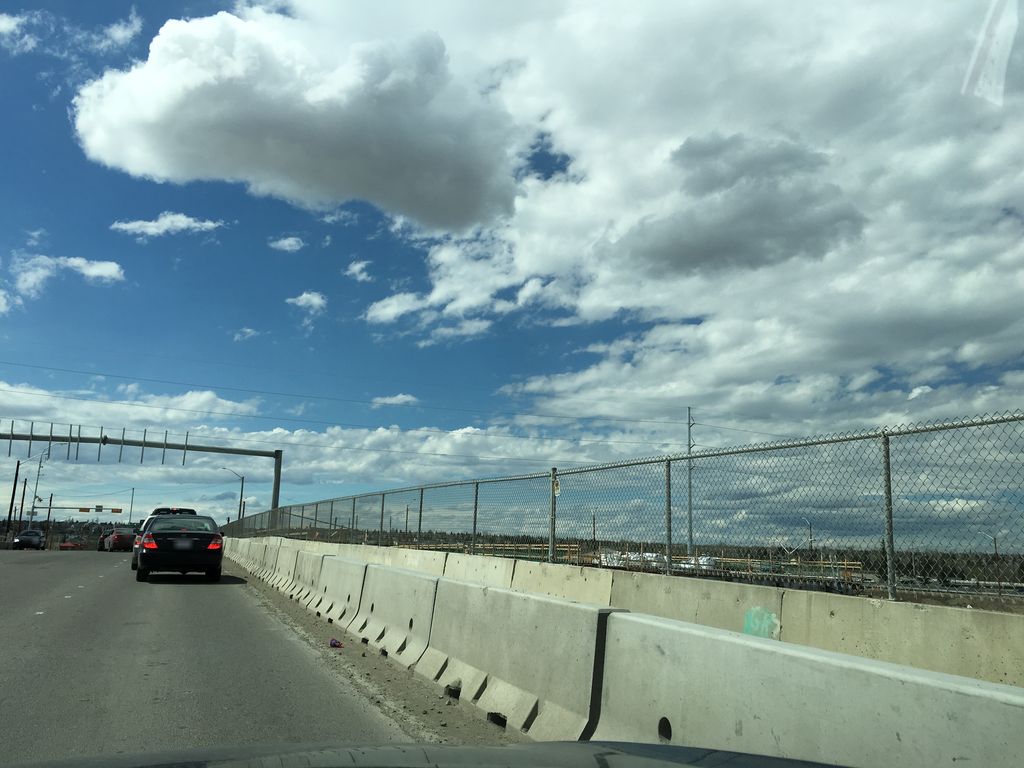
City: calgary